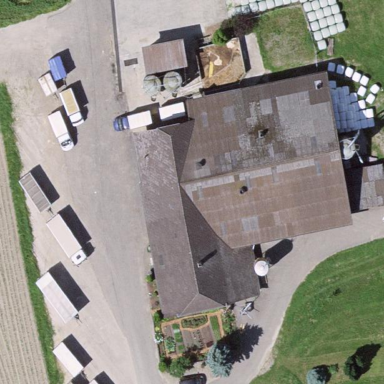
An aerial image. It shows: Farm building.